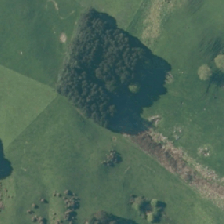
Land cover: harvested_forest